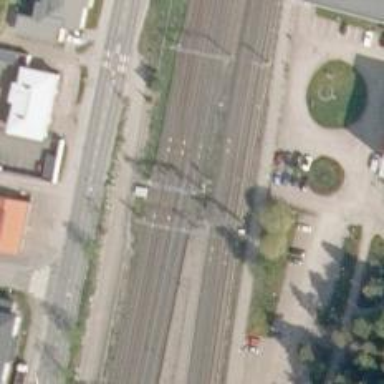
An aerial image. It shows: Railway track with continuous electrified contact line.